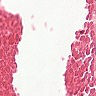
Metastatic tissue present: no